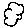
Label: cloud